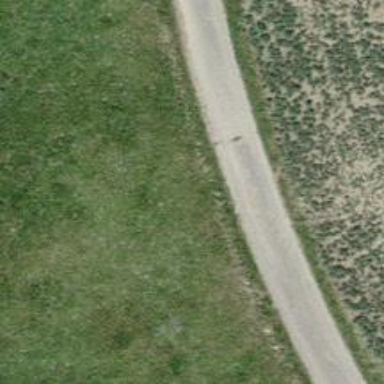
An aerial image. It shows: Well-maintained track road with grade 1 tracktype.